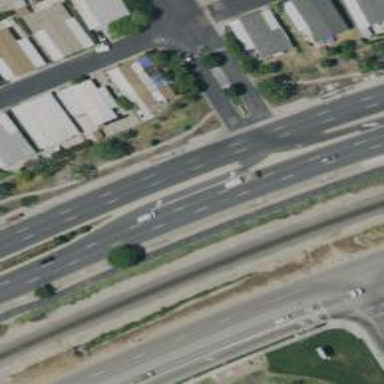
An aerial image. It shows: Primary link highway with asphalt surface.